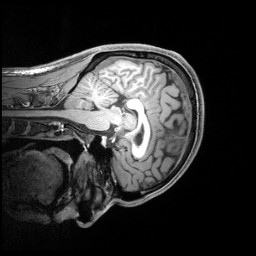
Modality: T1w
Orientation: sagittal
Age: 23
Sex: male
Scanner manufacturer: siemens
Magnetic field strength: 3 T
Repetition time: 2.4 s
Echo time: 0.00219 s